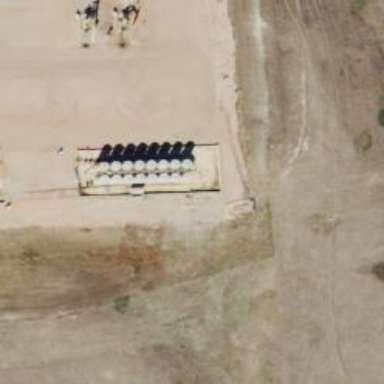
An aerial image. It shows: Storage tank with man-made structure.